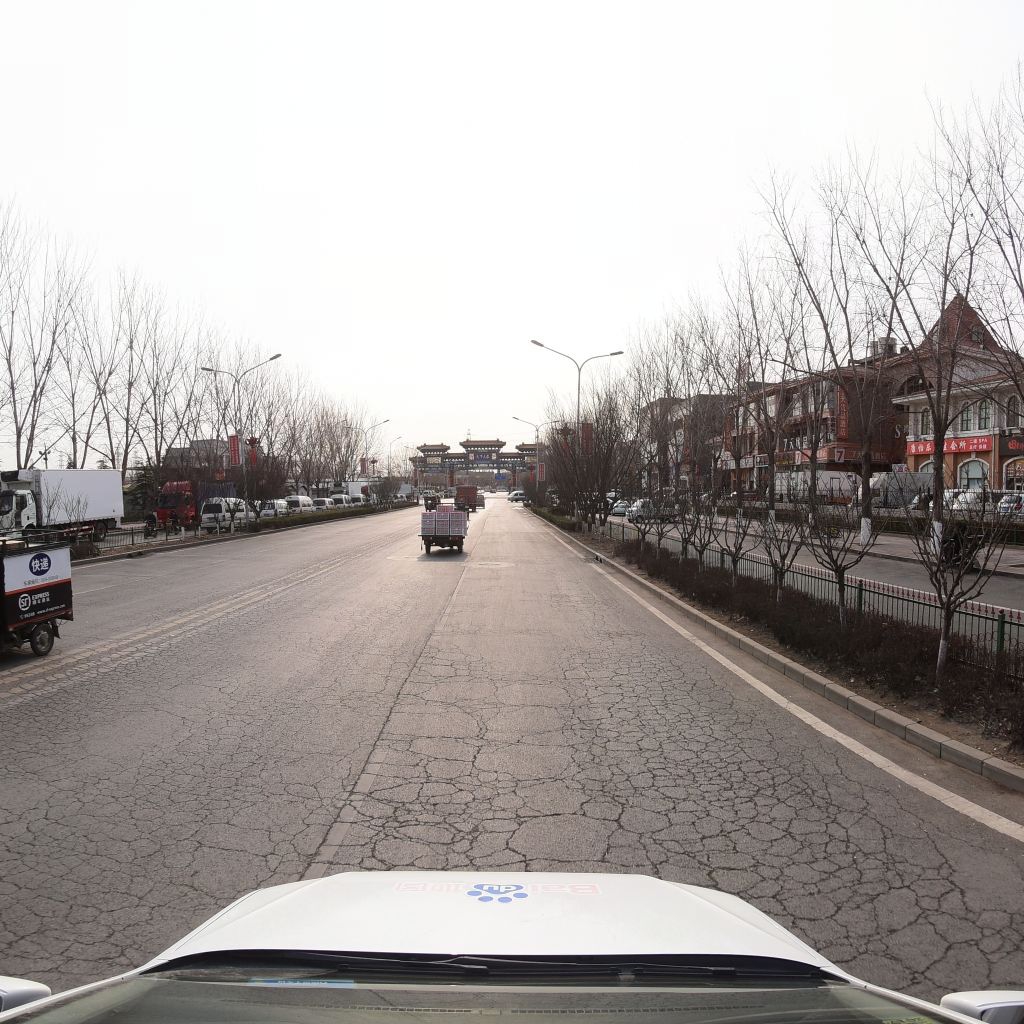
Region: Fengtai
Road damage annotations: alligator crack